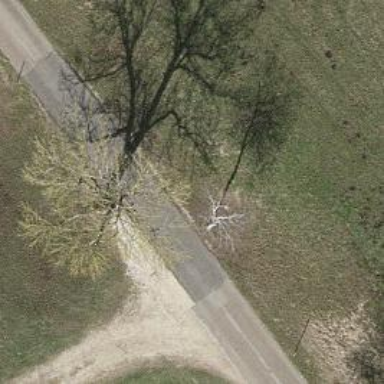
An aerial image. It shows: Broadleaved tree in natural setting.